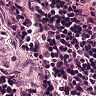
Metastatic tissue present: no